Field crop: tomato
Growth stage: 1
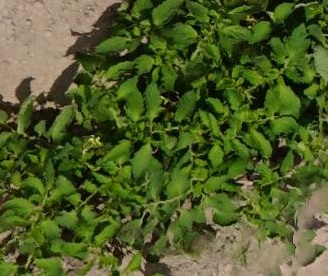
Species: tomato